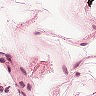
Metastatic tissue present: no